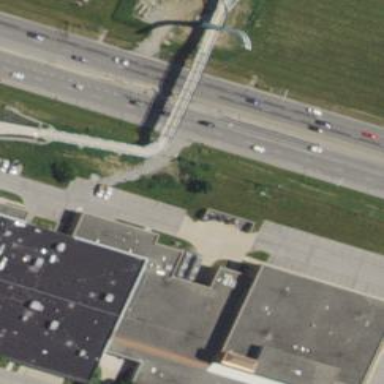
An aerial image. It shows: Footway crossing cable-stayed bridge.